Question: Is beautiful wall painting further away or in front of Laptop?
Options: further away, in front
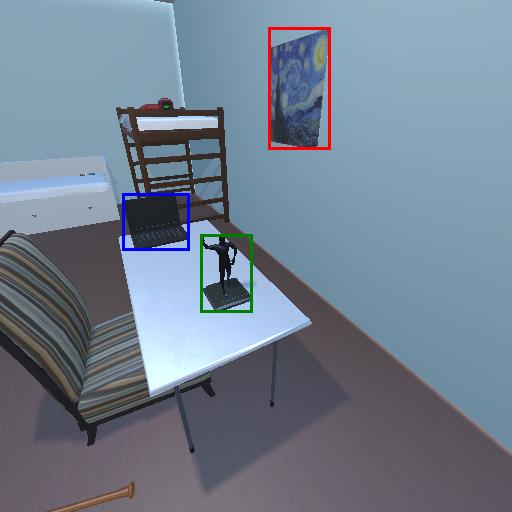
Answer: further away